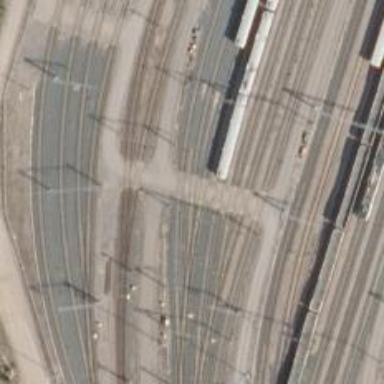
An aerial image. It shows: Railway level crossing.